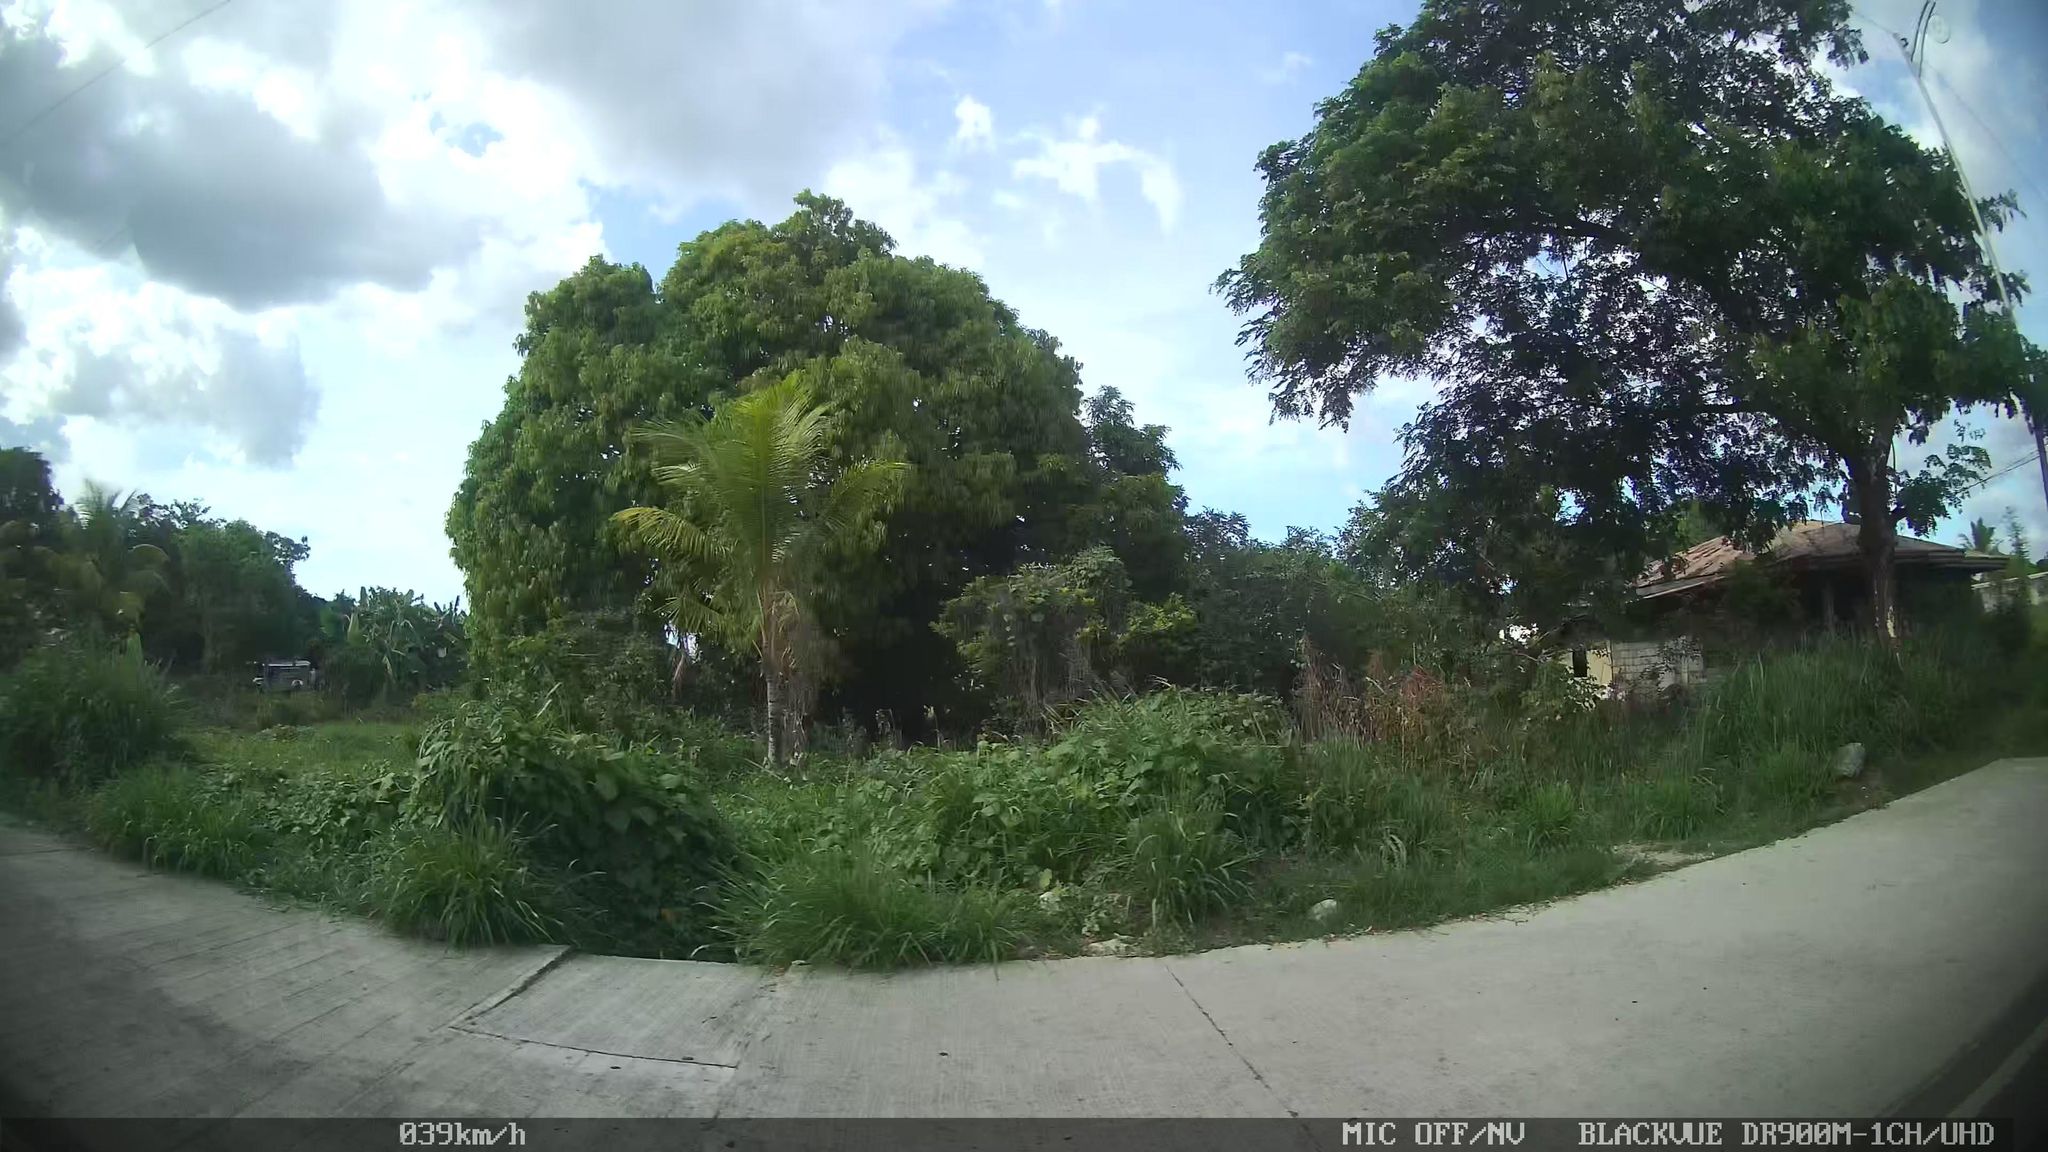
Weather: clear
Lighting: day
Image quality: slightly poor
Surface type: driving surface
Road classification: primary
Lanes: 2.0
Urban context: urban centre
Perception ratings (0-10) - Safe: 1.24, Lively: 2.53, Beautiful: 7.73, Boring: 5.89, Depressing: 4.18, Wealthy: 1.92